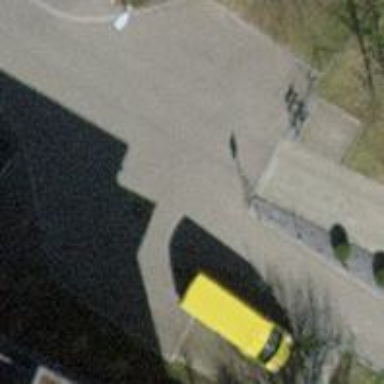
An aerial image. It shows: Bollard.